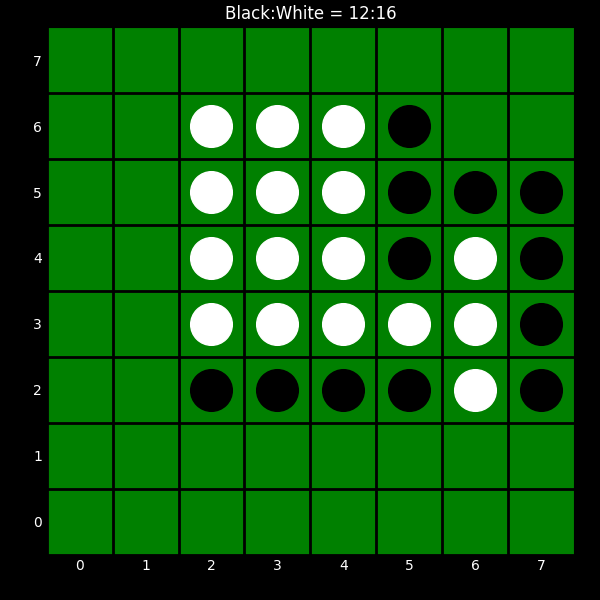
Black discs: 12
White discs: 16